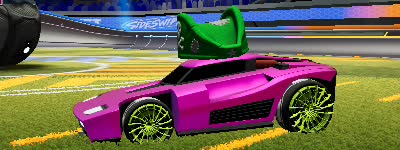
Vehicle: breakout